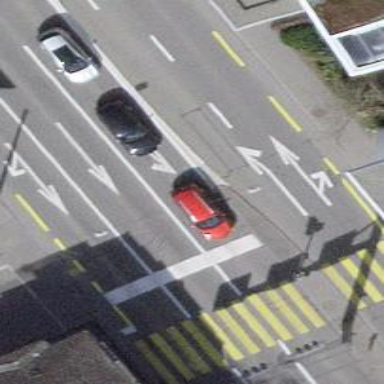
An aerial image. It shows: Primary highway with asphalt surface. There are sidewalks on both sides and designated cycle lanes.